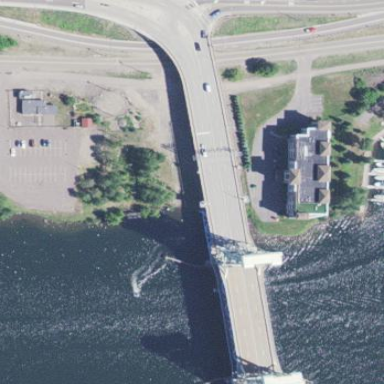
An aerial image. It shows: Man-made bridge.